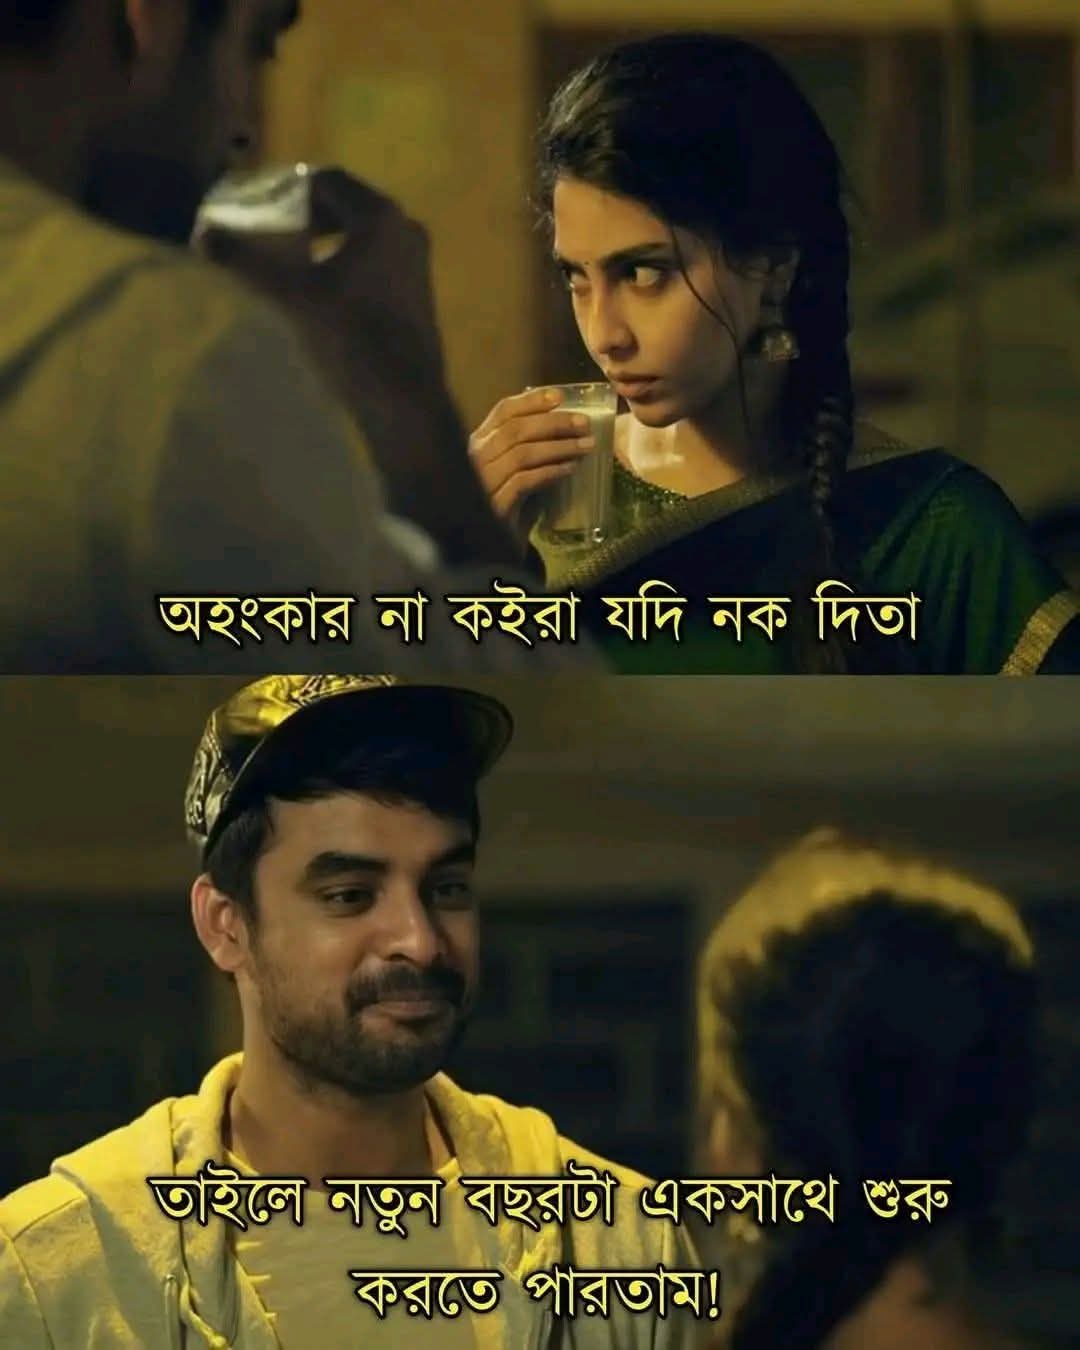
Text: অহংকার না কইরা যদি নক দিতা
তাইলে নতুন বছরটা একসাথে শুরু করতে পারতাম!
Label: Non Hate